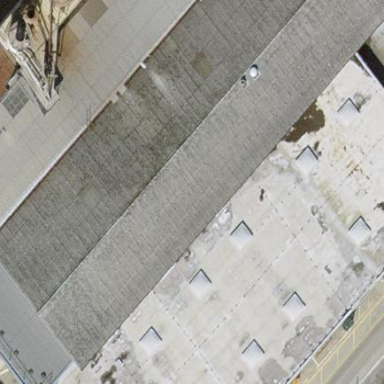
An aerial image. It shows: Industrial building.